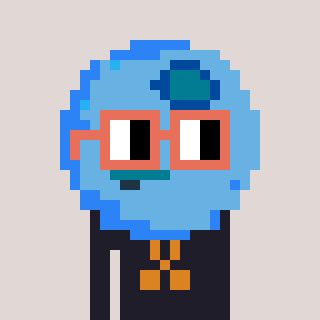
a pixel art character with square orange glasses, a blueberry-shaped head and a grayscale-colored body on a warm background